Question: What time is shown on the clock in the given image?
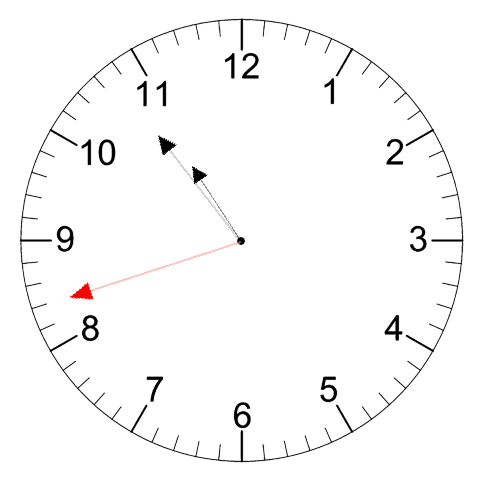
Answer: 10:53:42